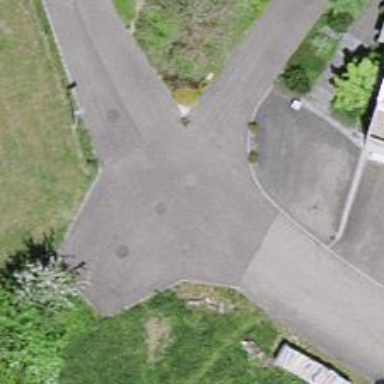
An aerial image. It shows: Turning circle on the road.